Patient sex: M
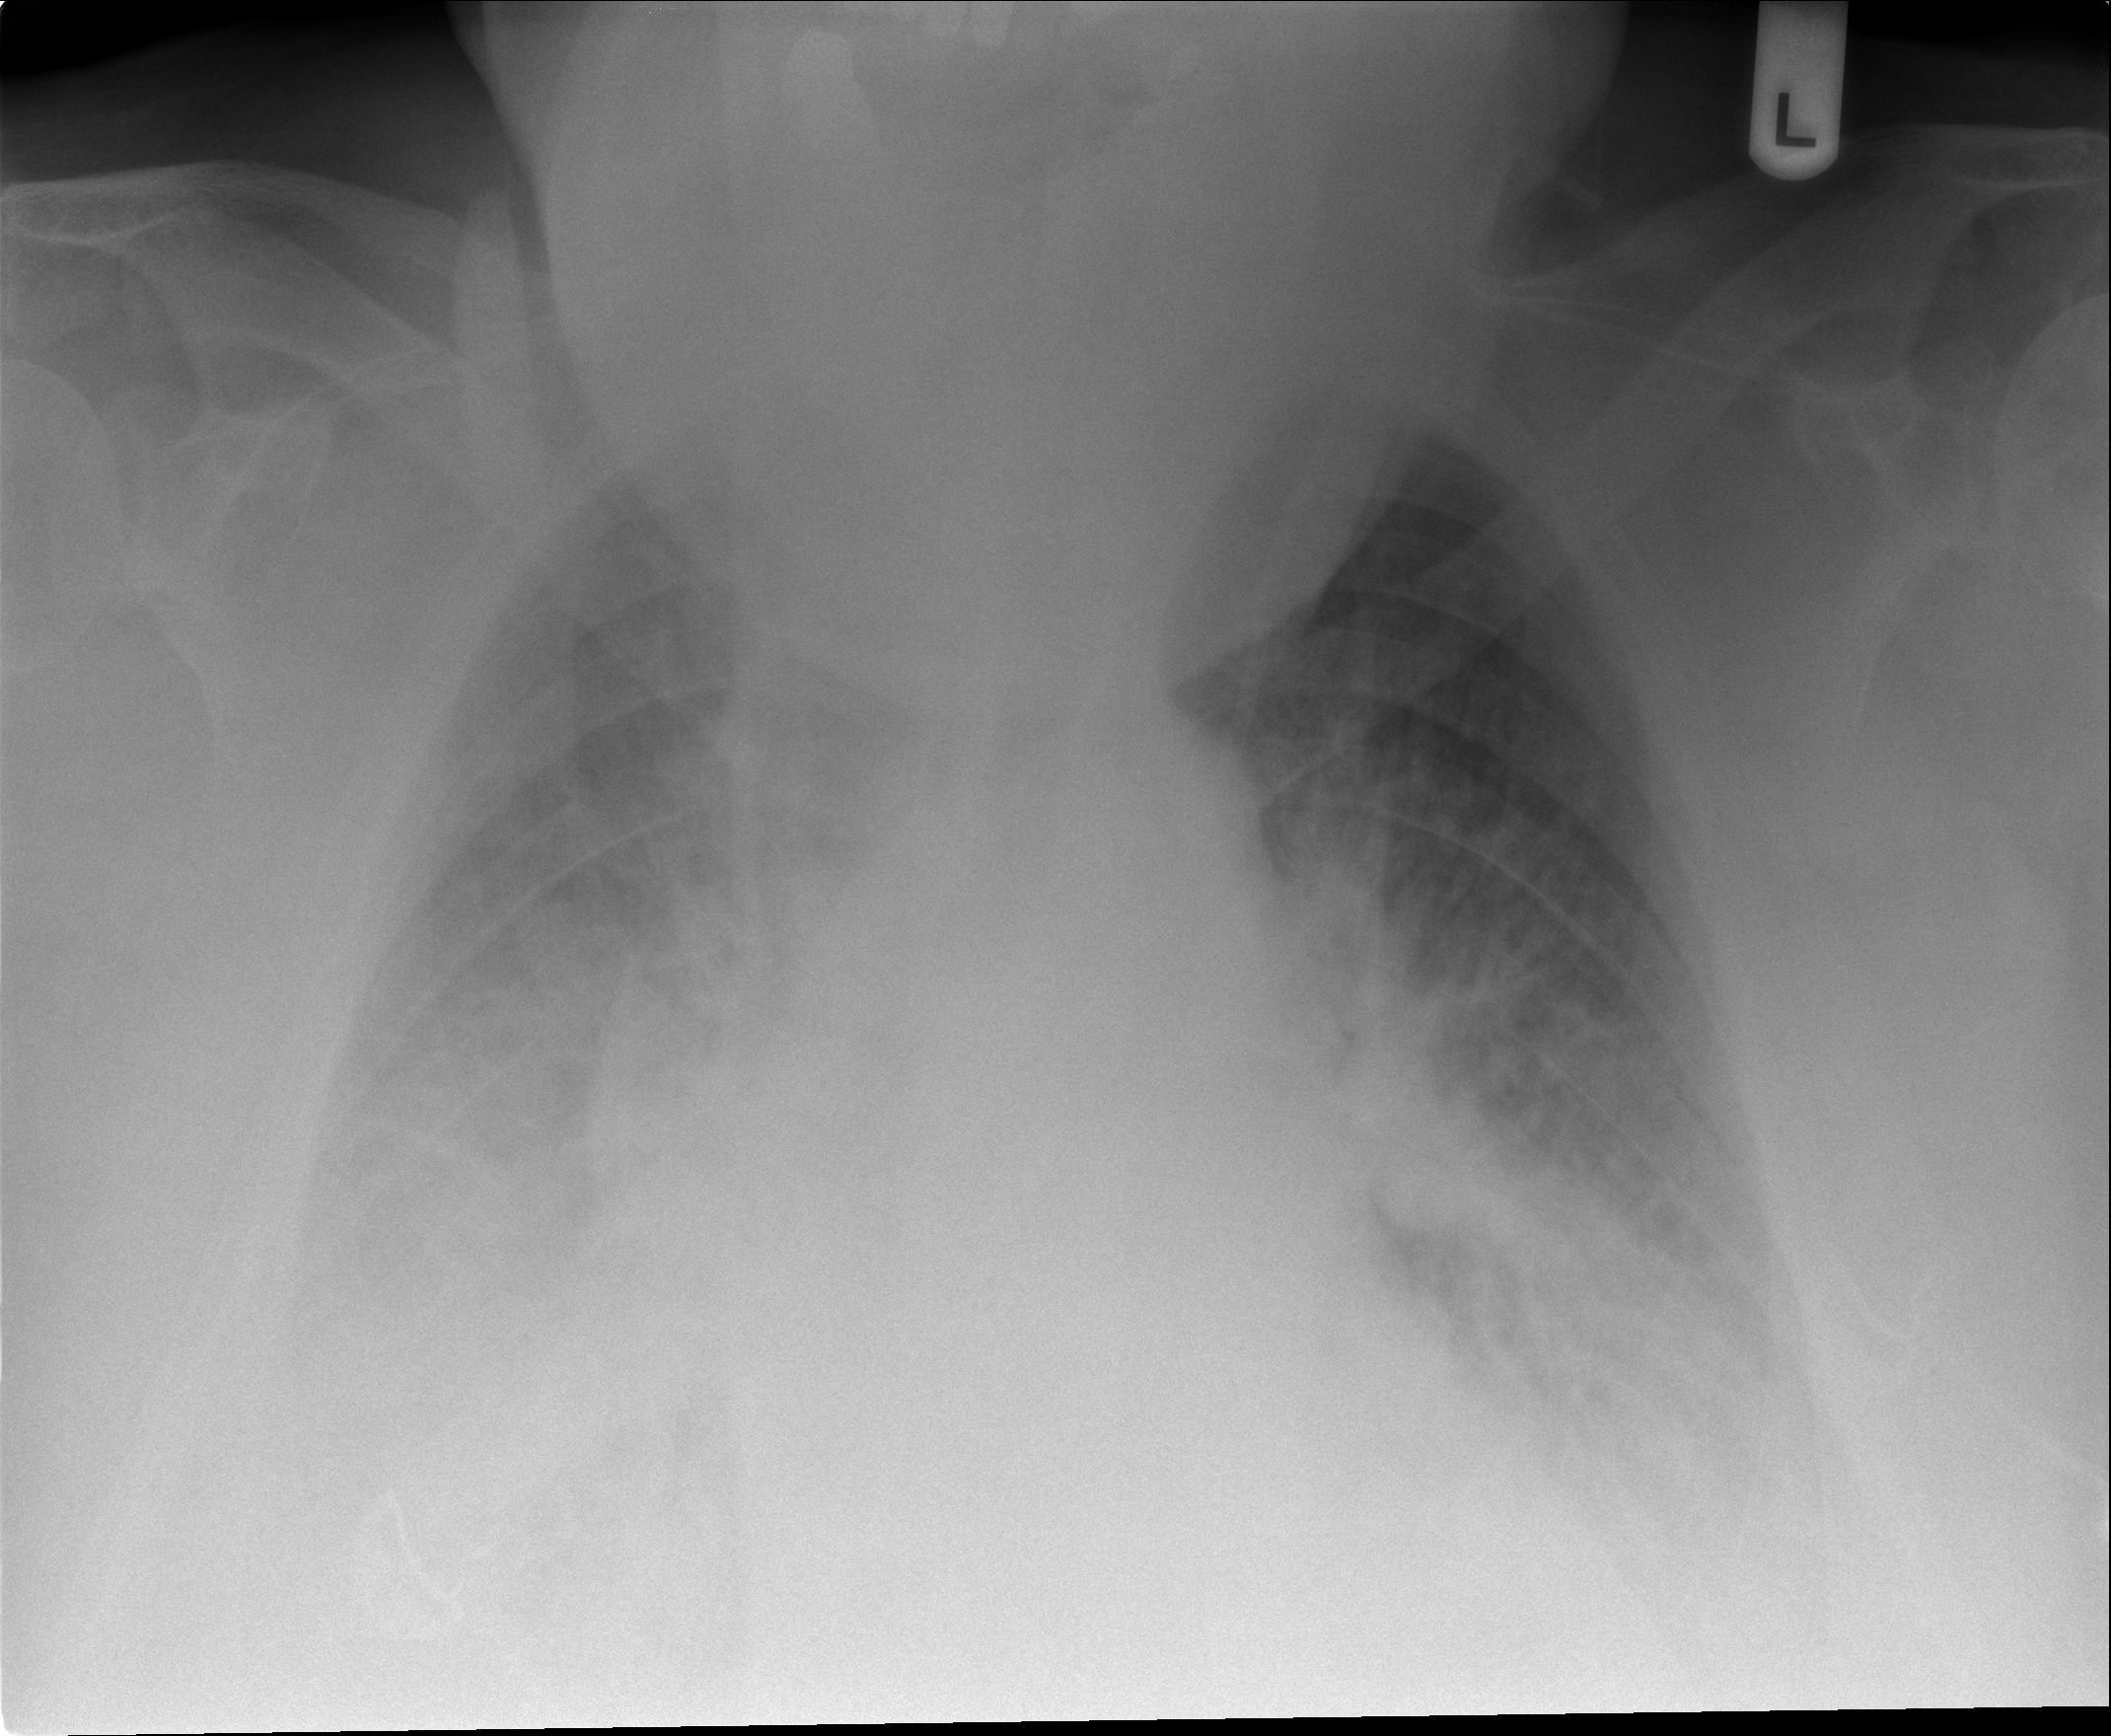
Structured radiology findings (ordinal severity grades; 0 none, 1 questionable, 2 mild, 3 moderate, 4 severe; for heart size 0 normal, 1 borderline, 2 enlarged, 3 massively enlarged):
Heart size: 2
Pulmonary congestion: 3
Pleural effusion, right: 3
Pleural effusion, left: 2
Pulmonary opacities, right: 0
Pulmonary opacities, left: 0
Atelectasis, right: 2
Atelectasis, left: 2